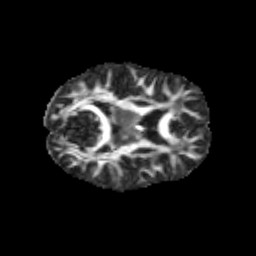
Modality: FA
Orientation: axial
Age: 11
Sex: female
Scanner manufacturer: siemens
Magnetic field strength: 3 T
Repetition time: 3.8 s
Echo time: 0.07 s